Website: macys
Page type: customer-info-address
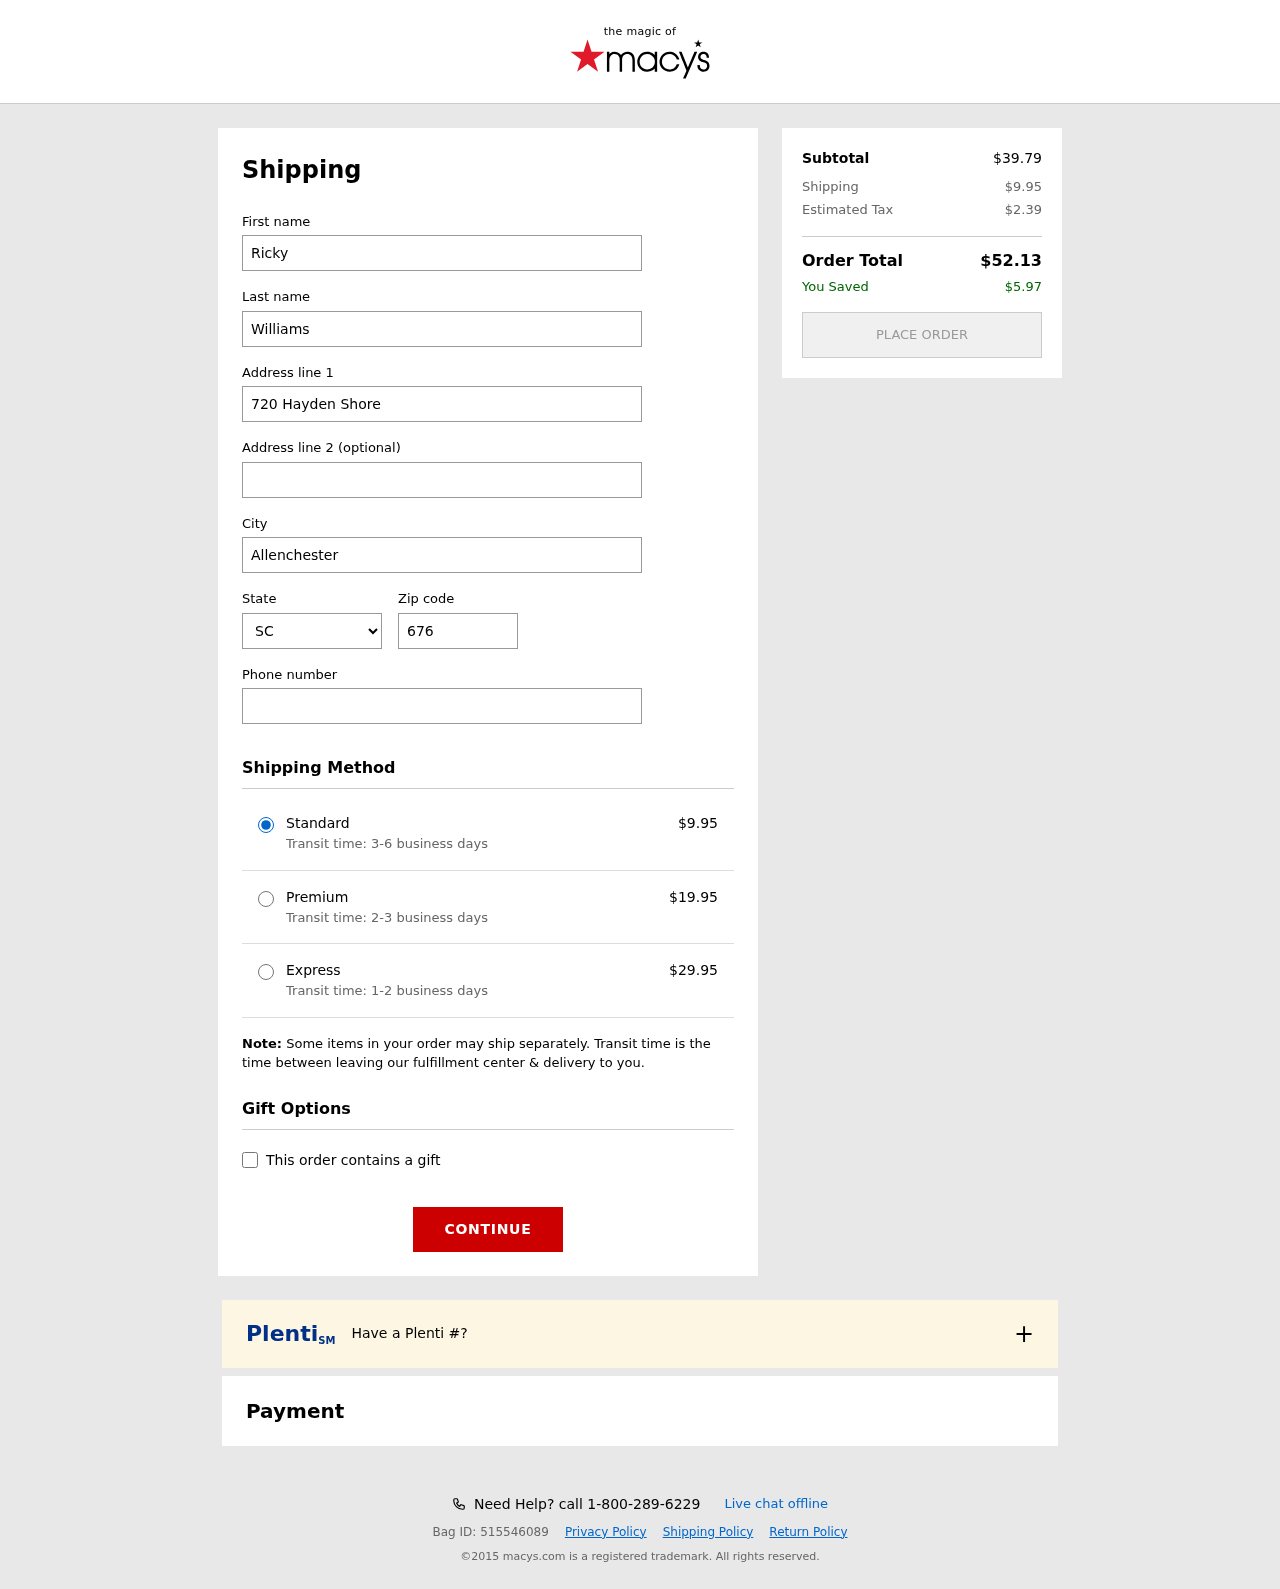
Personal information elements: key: PII_CITY
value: Allenchester
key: PII_FIRSTNAME
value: Ricky
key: PII_LASTNAME
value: Williams
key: PII_PHONE
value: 7497039422
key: PII_POSTCODE
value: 67600
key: PII_STATE_ABBR
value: SC
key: PII_STREET
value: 720 Hayden Shore
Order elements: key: ORDER_SHIPPING_COST
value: $9.95
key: ORDER_SHIPPING_COST_PREMIUM
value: $19.95
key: ORDER_SHIPPING_COST_EXPRESS
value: $29.95
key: ORDER_SUBTOTAL
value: $39.79
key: ORDER_TAX
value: $2.39
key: ORDER_TOTAL
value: $52.13
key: ORDER_SAVINGS
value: $5.97